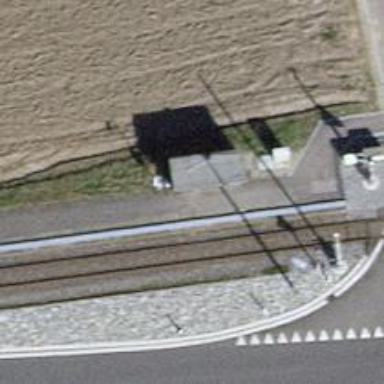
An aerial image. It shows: Halt on the railway.